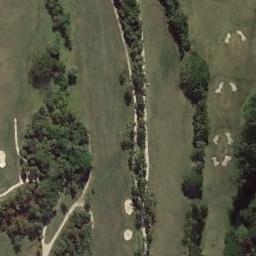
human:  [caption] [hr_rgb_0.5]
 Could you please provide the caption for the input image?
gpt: There are four rows of red houses and two lakes .

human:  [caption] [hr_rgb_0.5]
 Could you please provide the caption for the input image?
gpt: There are many trees near the golf course .

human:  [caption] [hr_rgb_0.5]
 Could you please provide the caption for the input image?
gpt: The golf course has some fairways, Barrier trees and sandpits and some barrier trees are on both sides of the fairways .

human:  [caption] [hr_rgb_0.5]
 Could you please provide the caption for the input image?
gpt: There are a few bunkers and a few paths on the large green lawn on the golf course and many trees .

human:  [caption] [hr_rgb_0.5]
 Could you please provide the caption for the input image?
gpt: There are some rows of trees and some bunkers on the golf course .